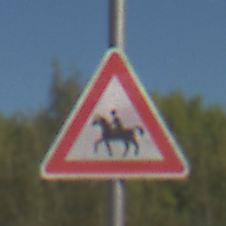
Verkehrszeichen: ReiterRechts
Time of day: Midday
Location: Outdoor (Nature)
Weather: Clear
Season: Summer
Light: Natural